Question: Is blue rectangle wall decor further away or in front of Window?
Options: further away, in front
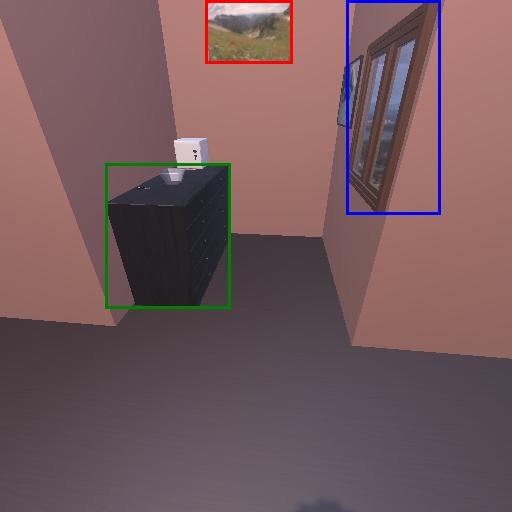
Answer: further away